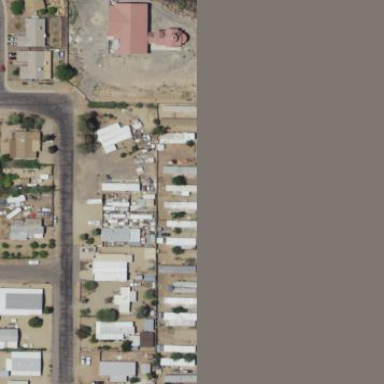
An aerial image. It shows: Residential area known as trailer park.